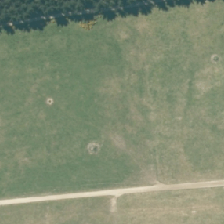
Land cover: high_producing_grassland